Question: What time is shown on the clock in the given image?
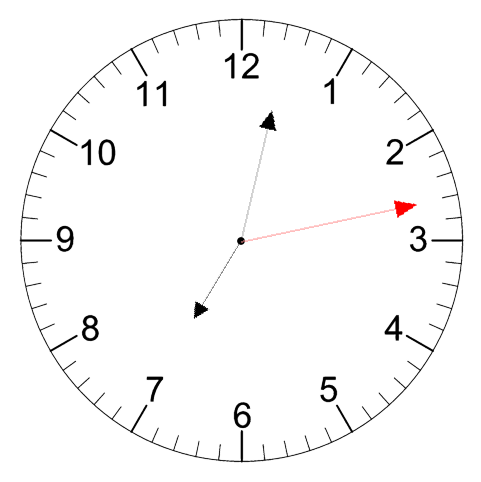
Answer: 07:02:13